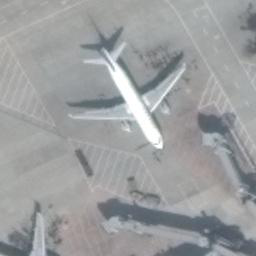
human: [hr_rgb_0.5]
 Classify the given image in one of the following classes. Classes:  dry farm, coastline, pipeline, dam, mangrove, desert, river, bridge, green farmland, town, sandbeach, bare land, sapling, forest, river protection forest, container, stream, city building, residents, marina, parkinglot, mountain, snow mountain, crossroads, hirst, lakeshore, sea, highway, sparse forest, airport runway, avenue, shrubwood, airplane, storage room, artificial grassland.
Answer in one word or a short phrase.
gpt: airplane